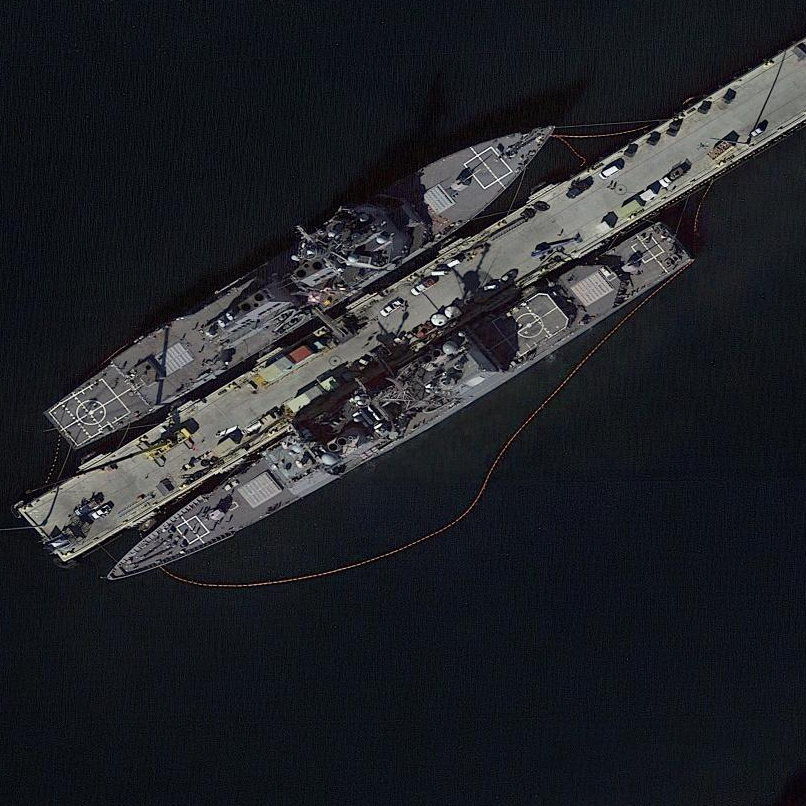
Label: cruiser